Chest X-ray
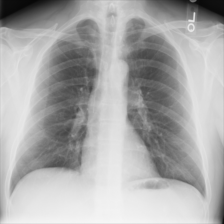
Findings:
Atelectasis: negative
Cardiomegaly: negative
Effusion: negative
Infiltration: negative
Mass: negative
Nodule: negative
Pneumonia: negative
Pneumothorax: negative
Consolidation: negative
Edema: negative
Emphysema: negative
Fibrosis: negative
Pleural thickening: negative
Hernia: negative